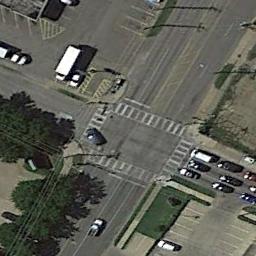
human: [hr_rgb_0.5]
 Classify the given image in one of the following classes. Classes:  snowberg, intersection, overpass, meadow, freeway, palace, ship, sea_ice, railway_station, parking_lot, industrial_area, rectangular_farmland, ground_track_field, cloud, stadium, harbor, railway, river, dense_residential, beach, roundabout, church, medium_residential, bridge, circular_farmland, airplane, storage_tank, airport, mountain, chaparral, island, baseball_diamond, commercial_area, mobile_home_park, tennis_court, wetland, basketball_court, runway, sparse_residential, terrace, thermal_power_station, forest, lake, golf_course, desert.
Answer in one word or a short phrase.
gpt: intersection